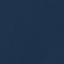
Land use / land cover class: SeaLake